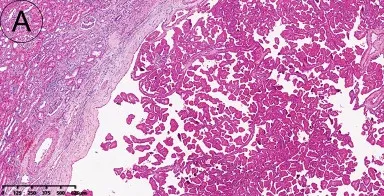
Pathology and immunohistochemistry. The tumour is well demarcated and has a complex branched papillary structure with a fibrous vascular axis [H&E, 40x ], The surface is covered with a monolayer of cuboidal or columnar cells, with eosinophilic cytoplasm, and ,characteristic nuclei located at the top of the cytoplasm away from the basement membrane [H&E.
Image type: pathology (h&e)